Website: lowes
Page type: payment
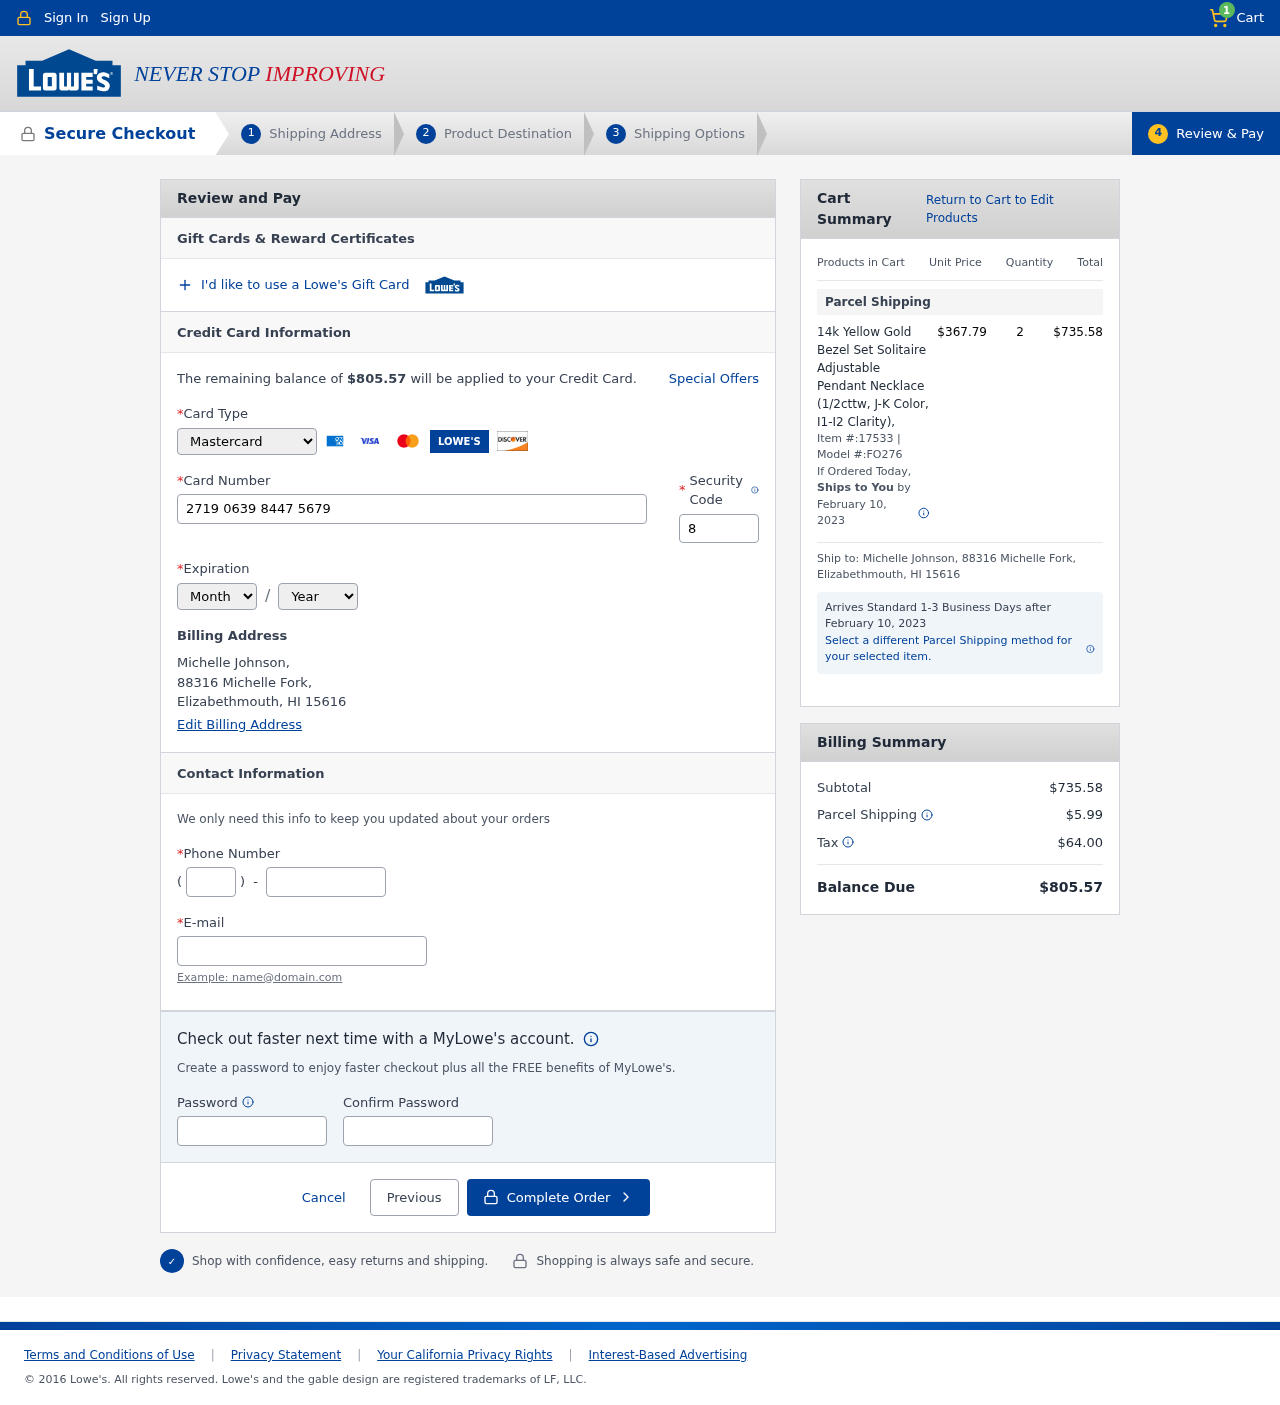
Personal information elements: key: PII_CARD_CVV
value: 815
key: PII_CARD_EXPIRY_MONTH
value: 06
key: PII_CARD_EXPIRY_YEAR
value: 30
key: PII_CARD_NUMBER
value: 2719 0639 8447 5679
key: PII_CARD_TYPE
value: Mastercard
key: PII_CITY_STATE_ZIP
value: Elizabethmouth, HI 15616
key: PII_EMAIL
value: michellejohnson@gmail.com
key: PII_FULLNAME
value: Michelle Johnson,
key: PII_PHONE
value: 8362641591
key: PII_PHONE_AREA
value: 836
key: PII_STREET
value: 88316 Michelle Fork,
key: PII_FULLNAME2
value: Michelle Johnson
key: PII_STREET2
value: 88316 Michelle Fork
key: PII_CITY_STATE_ZIP2
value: Elizabethmouth, HI 15616
Product elements: key: PRODUCT1_NAME
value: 14k Yellow Gold Bezel Set Solitaire Adjustable Pendant Necklace (1/2cttw, J-K Color, I1-I2 Clarity),
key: PRODUCT1_PRICE
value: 367.79
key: PRODUCT1_QUANTITY
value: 2
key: PRODUCT1_ITEM
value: Item #:17533
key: PRODUCT1_MODEL
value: Model #:FO276
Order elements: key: ORDER_NUM_ITEMS
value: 1
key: ORDER_TOTAL
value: $805.57
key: ORDER_SHIPPING_DATE
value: February 10, 2023
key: ORDER_SUBTOTAL
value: $735.58
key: ORDER_SHIPPING_DATE2
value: February 10, 2023
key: ORDER_SHIPPING_COST
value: $5.99
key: ORDER_TAX
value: $64.00